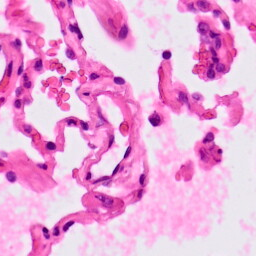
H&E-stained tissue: Lung